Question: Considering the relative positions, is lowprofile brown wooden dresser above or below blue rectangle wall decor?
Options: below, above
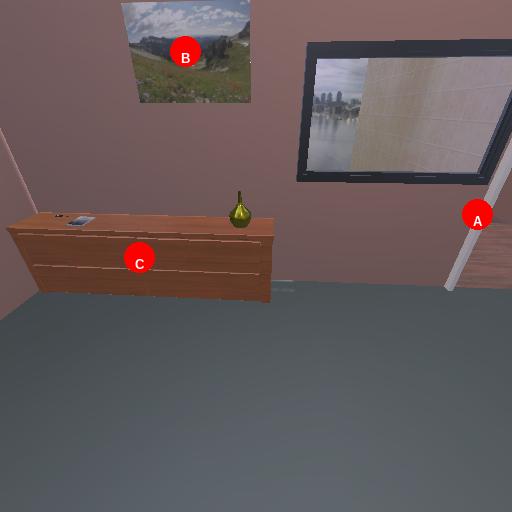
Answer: below